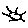
Label: sun